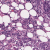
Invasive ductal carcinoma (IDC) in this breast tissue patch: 1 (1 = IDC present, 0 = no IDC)